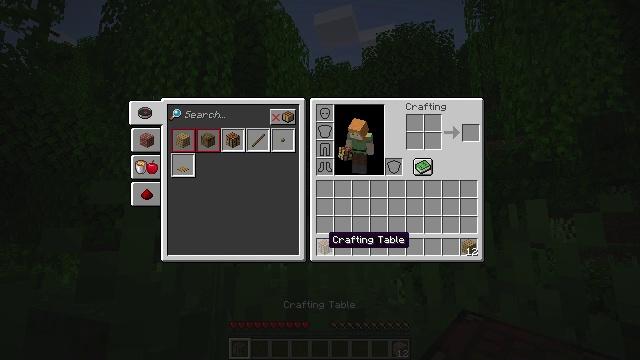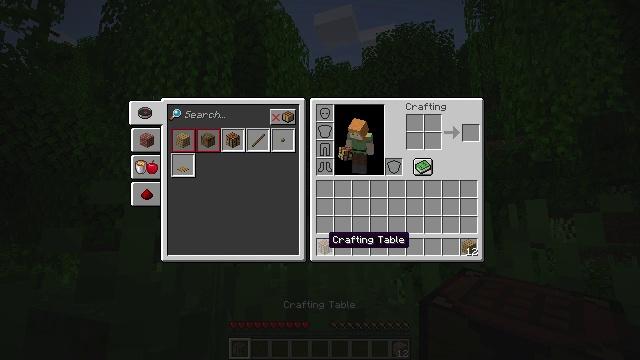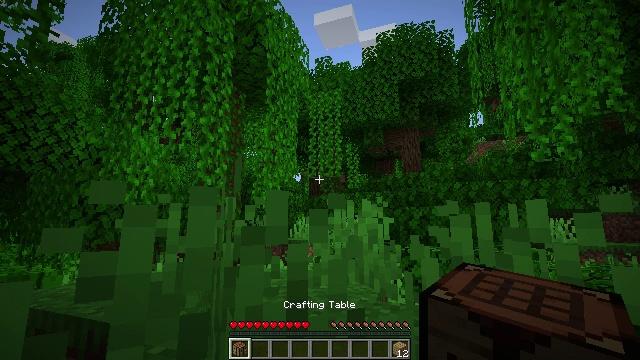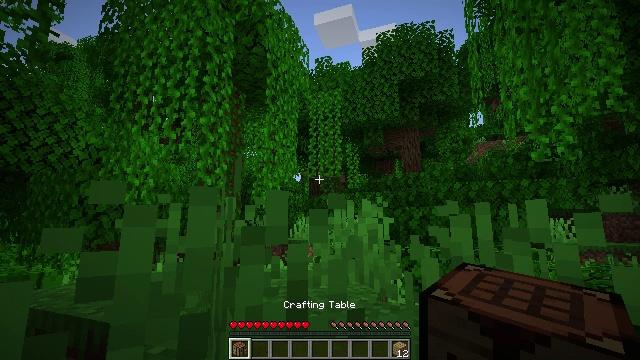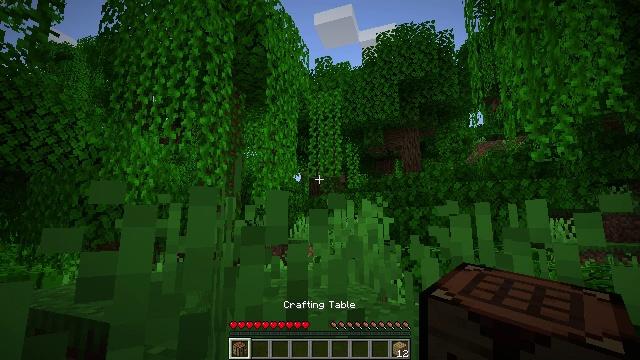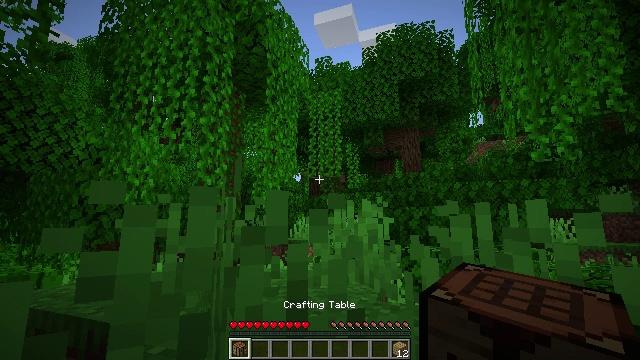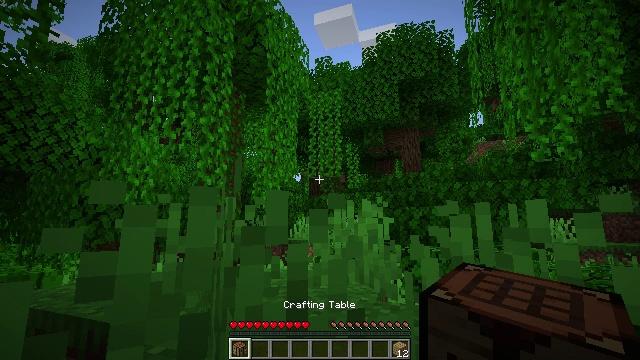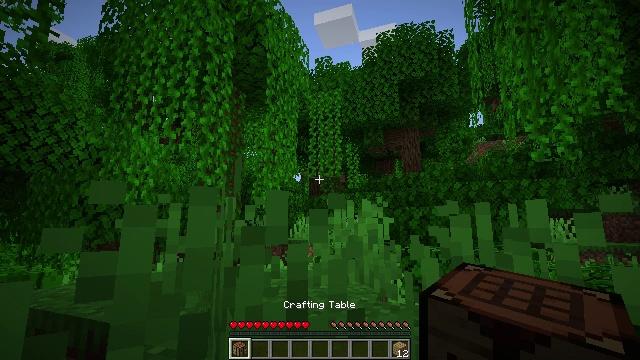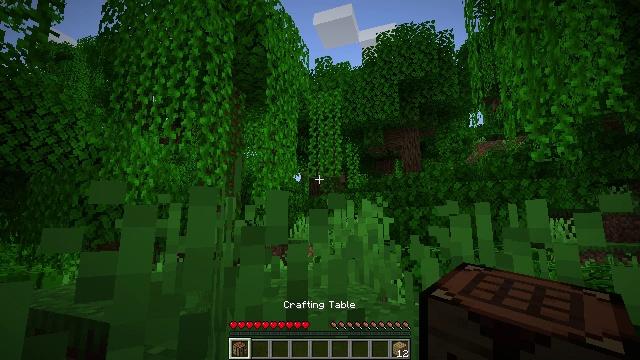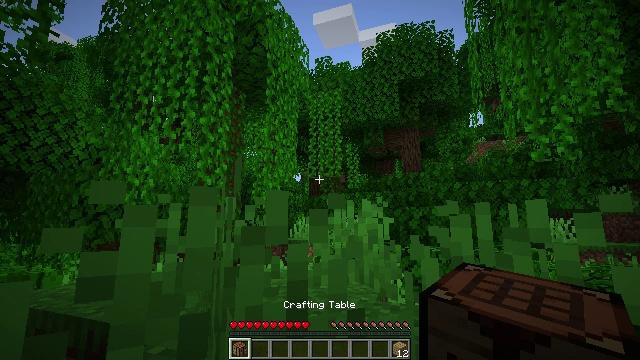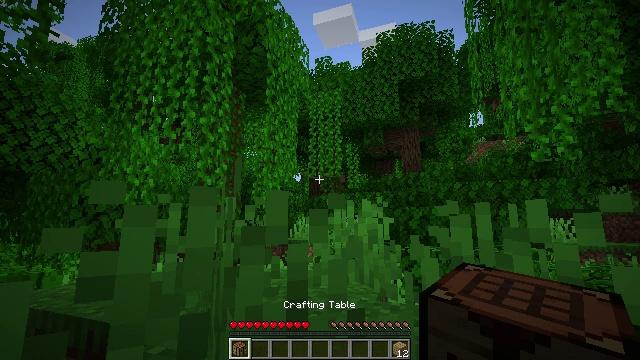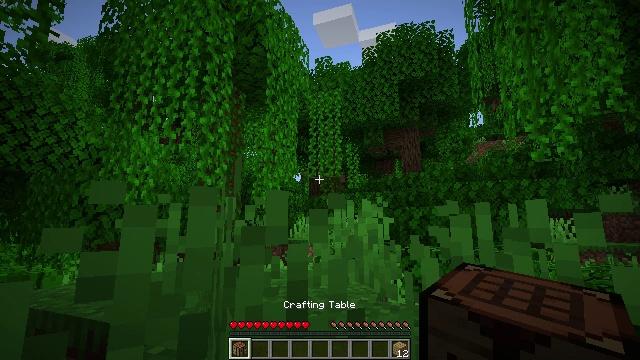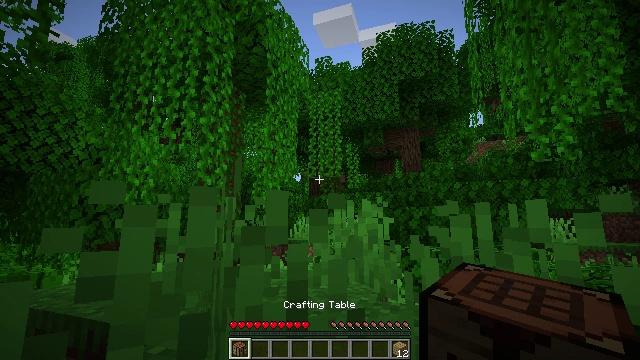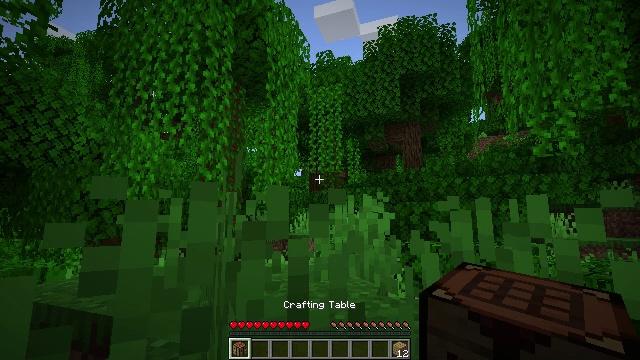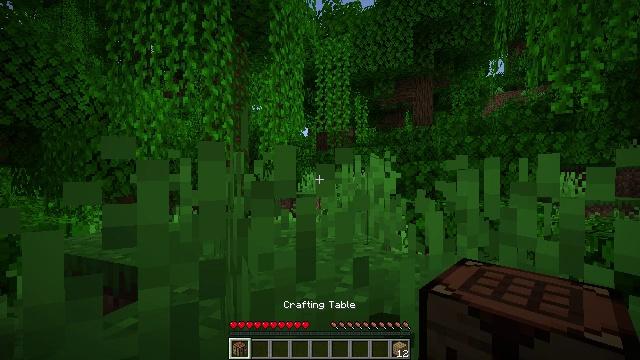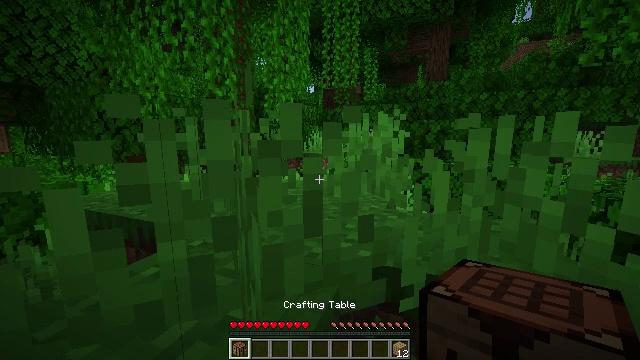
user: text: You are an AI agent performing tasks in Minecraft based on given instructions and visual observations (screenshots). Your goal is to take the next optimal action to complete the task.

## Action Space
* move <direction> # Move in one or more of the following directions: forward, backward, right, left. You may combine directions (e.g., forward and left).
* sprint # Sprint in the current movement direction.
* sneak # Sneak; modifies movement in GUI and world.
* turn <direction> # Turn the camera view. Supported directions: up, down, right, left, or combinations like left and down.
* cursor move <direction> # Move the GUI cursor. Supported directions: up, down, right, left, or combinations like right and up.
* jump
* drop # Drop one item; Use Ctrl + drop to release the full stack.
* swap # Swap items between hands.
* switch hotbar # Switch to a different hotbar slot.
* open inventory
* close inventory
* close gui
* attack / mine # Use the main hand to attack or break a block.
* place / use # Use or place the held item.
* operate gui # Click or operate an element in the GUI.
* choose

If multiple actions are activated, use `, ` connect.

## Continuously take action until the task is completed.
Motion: motion action
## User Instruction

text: Remove a crafting table from the inventory.
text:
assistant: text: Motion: no_op
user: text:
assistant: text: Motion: no_op
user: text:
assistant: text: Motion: close gui
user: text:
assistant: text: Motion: no_op
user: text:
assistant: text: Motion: no_op
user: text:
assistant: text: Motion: no_op
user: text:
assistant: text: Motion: no_op
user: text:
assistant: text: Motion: no_op
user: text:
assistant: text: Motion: no_op
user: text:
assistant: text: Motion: no_op
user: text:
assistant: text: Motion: no_op
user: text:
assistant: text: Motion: no_op
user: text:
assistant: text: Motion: turn down
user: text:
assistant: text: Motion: turn left and down
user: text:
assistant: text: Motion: turn left and down
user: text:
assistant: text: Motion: turn down
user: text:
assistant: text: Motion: turn down
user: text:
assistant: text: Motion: turn down
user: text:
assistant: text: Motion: no_op
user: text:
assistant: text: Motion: no_op
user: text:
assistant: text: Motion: no_op
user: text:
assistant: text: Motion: no_op
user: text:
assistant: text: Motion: turn right
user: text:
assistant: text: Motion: no_op
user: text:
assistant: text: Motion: no_op
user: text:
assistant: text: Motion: move forward
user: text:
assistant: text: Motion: move forward, turn left, jump
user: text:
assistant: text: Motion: move forward, turn left and down, jump
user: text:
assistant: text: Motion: move forward, turn left, jump
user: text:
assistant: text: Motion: move forward, jump